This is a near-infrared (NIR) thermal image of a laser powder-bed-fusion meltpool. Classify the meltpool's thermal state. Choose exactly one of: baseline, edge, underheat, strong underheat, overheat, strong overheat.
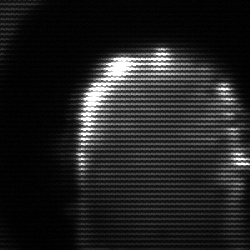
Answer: baseline